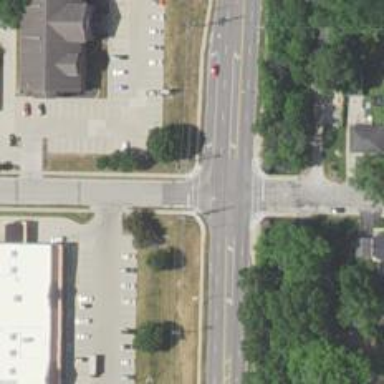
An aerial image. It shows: Uncontrolled road crossing with lines marking the way.